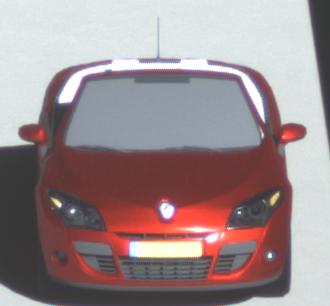
Make: Renault
Model: Mégane Coupé-Cabriolet 1.6 16V 110
Detailed model: Mégane (III) Coupé-Cabriolet
Model produced from: 2010/06
Model produced until: 2013/03
Doors: 2
Color: red
Road condition: dry road
Daytime: midday
Contrast: high contrast